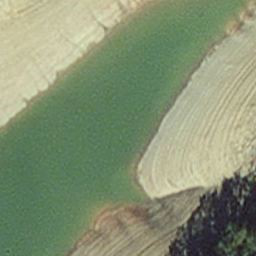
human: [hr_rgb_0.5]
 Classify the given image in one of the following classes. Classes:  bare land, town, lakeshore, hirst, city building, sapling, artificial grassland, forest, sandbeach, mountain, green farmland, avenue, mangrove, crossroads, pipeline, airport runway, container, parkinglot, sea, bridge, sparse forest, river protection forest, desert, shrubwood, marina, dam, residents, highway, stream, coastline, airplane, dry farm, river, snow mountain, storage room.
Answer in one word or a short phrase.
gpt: hirst